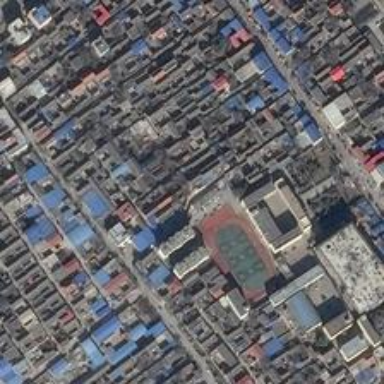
A field which is made up of three basketball courts is surrounded by orderless houses .